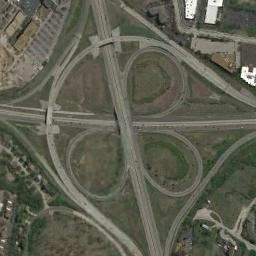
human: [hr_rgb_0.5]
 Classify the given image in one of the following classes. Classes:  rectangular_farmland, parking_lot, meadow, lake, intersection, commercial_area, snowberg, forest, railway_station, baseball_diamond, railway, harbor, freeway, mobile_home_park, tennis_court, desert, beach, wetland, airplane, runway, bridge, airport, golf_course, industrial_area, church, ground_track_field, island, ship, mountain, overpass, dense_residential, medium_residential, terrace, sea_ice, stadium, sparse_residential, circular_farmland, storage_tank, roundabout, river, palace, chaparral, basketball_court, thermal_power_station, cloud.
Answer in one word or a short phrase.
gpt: overpass